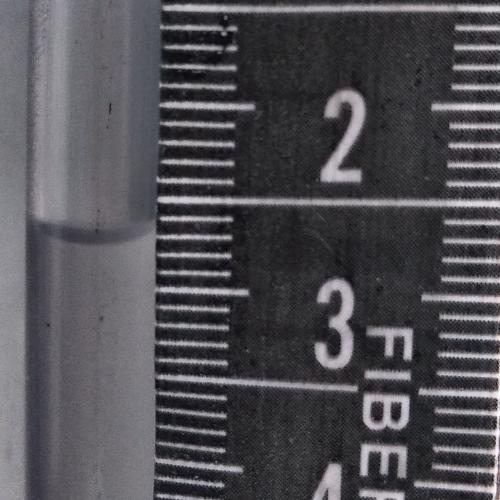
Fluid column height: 2.7 cm